Brain MRI, t2w sequence, axial 2D slice.
Patient: age 35, sex F, weight 78 kg, height 1.78 m
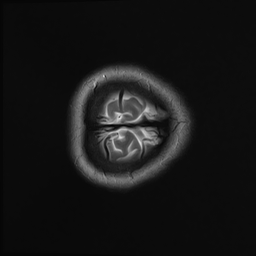